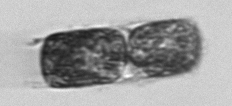
Label: Hemiaulus